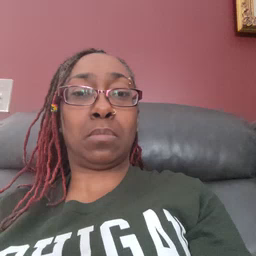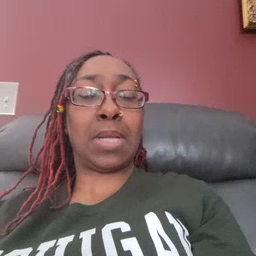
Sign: night